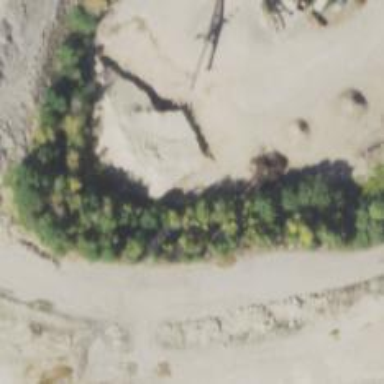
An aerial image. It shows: Quarry area.